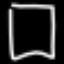
Label: square